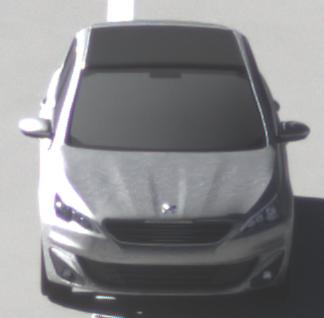
Make: Peugeot
Model: 308 VTi 82
Detailed model: 308 (II)
Model produced from: 2013/09
Model produced until: 2014/11
Doors: 5
Color: white
Road condition: dry road
Daytime: morning or afternoon
Contrast: high contrast